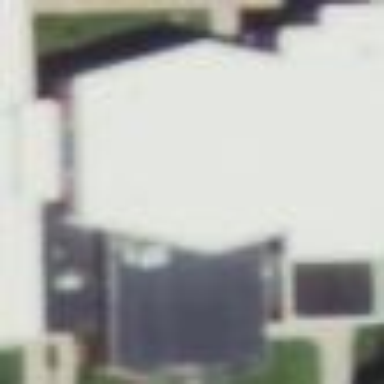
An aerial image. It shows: College building.